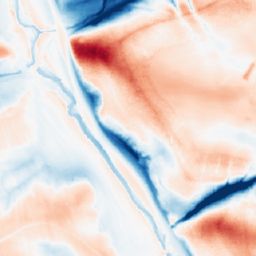
Category: classical
Decomposition family: gaussian_anisotropic
Decomposition parameters: sigma_x: 5
sigma_y: 20
Upsampling method: area
Upsampling parameters: scale: 2
Upsampling scale: 2